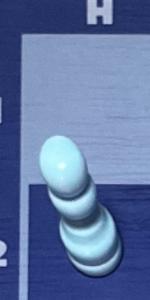
Label: Pawn_White